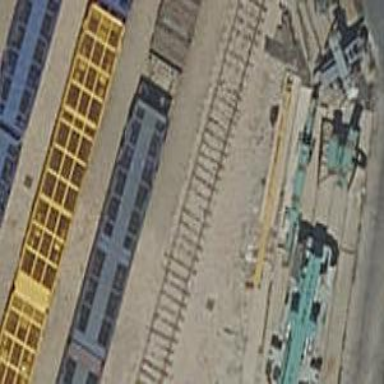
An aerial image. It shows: Railway buffer stop.